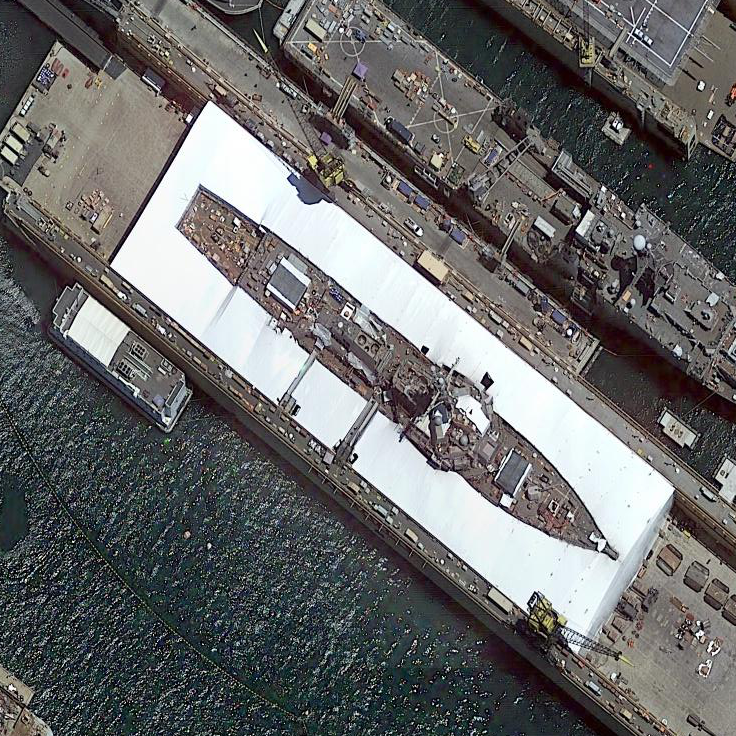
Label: destroyer